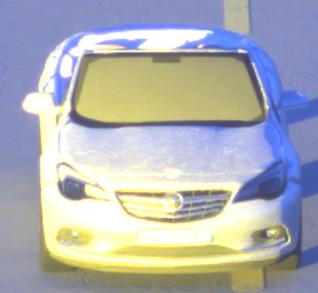
Make: Opel
Model: Cascada 1.4 Turbo
Detailed model: Cascada
Model produced from: 2013/03
Model produced until: 2015/01
Doors: 2
Color: white
Road condition: dry road
Daytime: sunrise or sunset
Contrast: high contrast